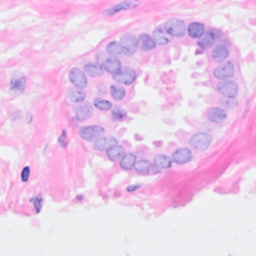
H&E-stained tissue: Breast